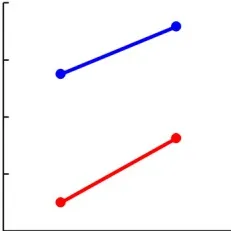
Changes in hand strength between pre-intervention and the end of the follow-up period. B; Grip tests in both hands (red, right hand; blue, left hand). Y-axis represents weight in kg. See Supplementary Table 4 for full pinch tests results.
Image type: chart (chart)